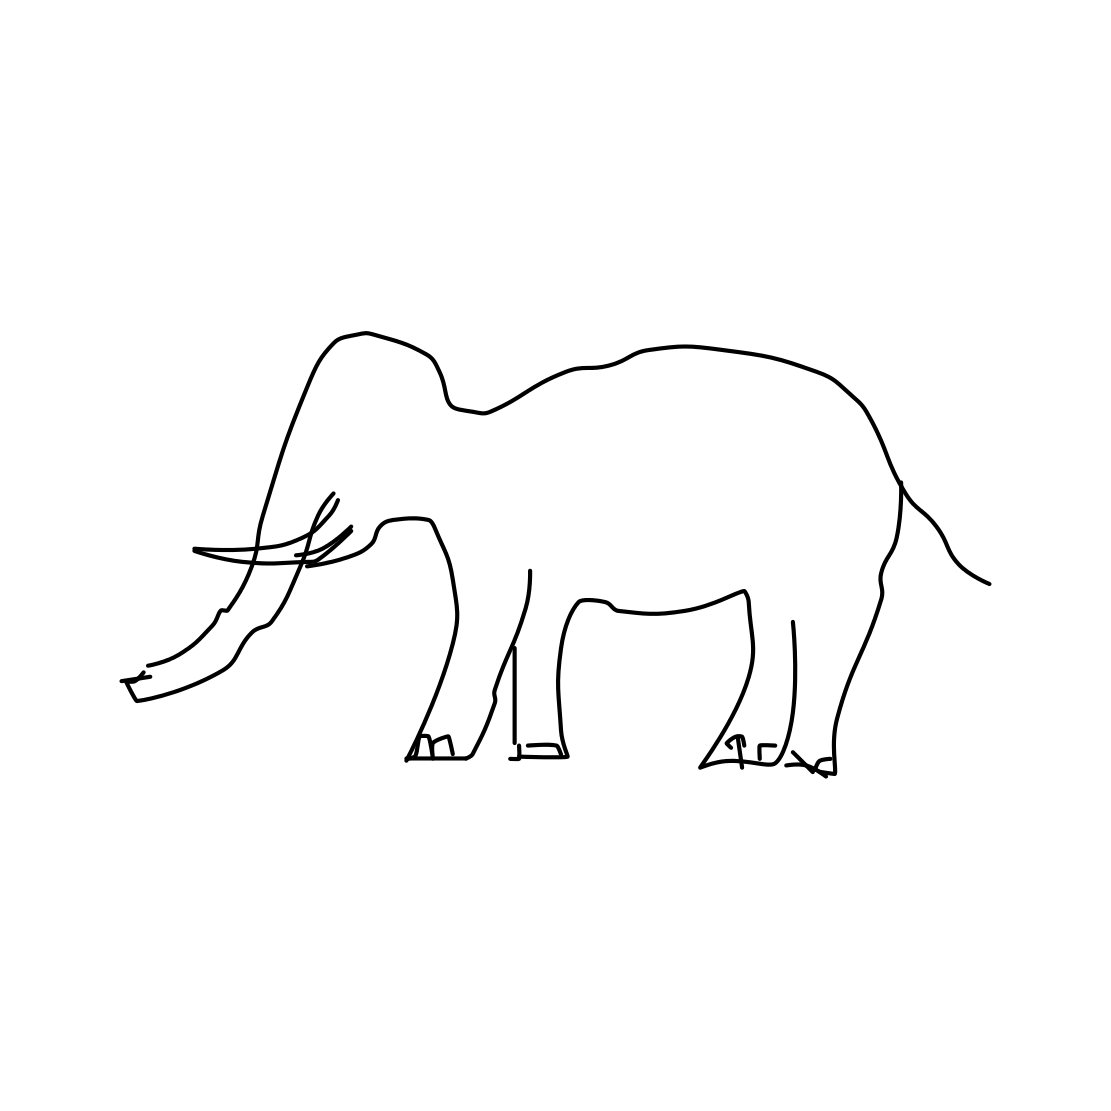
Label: elephant